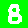
Digit: 8